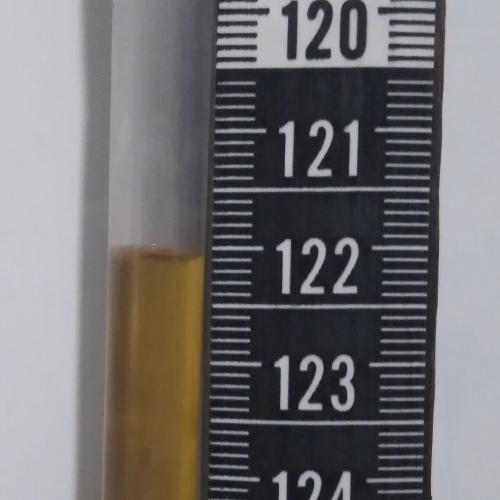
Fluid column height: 122.1 cm